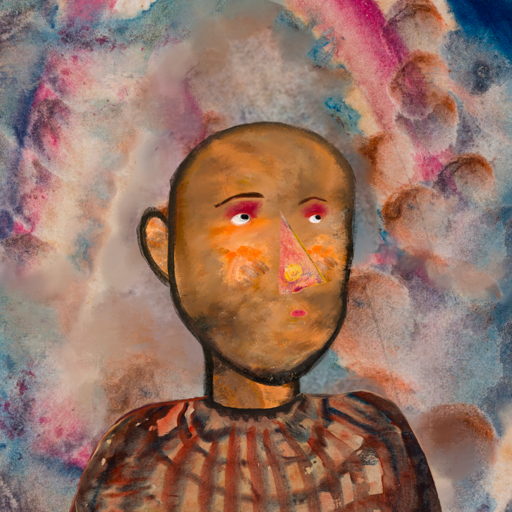
Background: Rupkatha, Head And Neck Side: Gypsy_Queen, Face Side: Irani, Bust: Orphan, Hair Side: Blank, Head Accessory: Blank, Second Necklace: Blank, Necklace: Blank, Baby: Blank